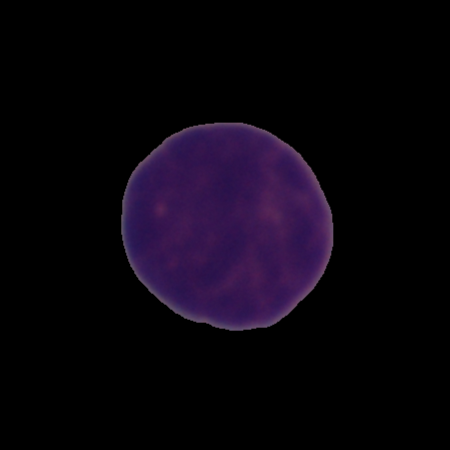
Label: cancer